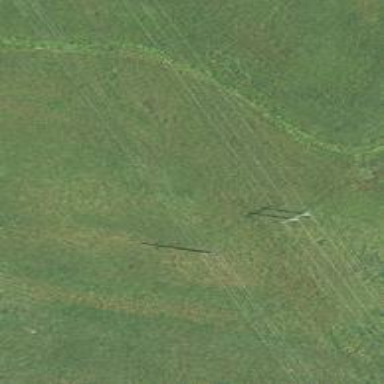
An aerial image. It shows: Power tower.